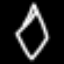
Label: diamond